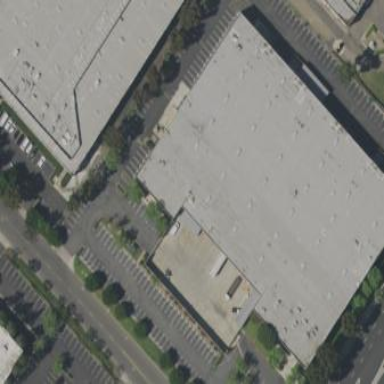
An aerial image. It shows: Commercial building.